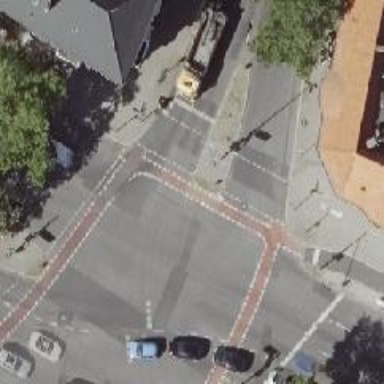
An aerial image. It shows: Asphalt footway with crossing equipped with traffic signals. The crossing includes pedestrian island.